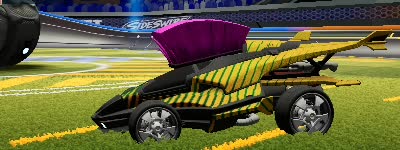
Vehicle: aftershock